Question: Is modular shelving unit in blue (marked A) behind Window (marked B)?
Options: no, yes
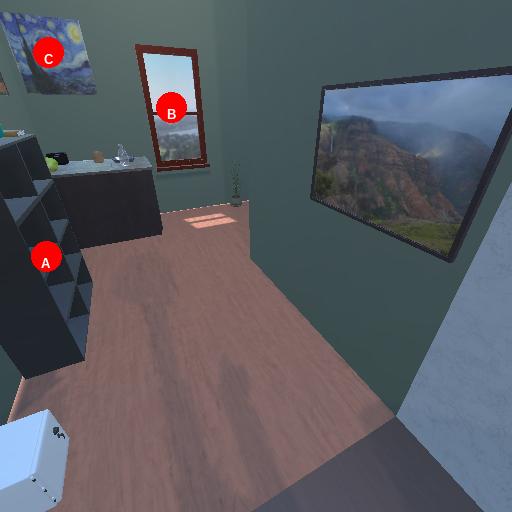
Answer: no